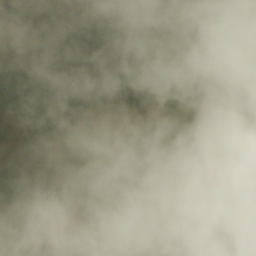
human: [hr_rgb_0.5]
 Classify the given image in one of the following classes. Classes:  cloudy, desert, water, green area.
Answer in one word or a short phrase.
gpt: cloudy